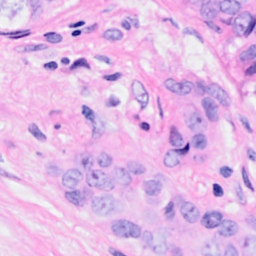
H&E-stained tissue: Breast